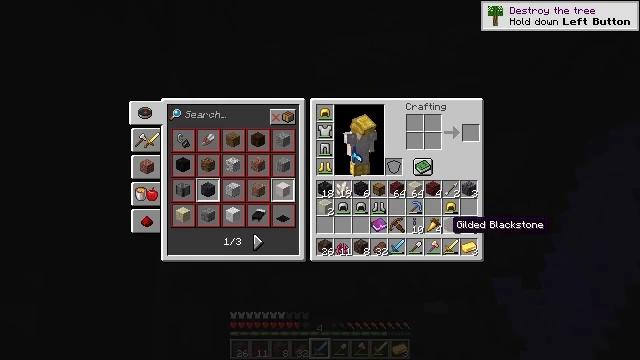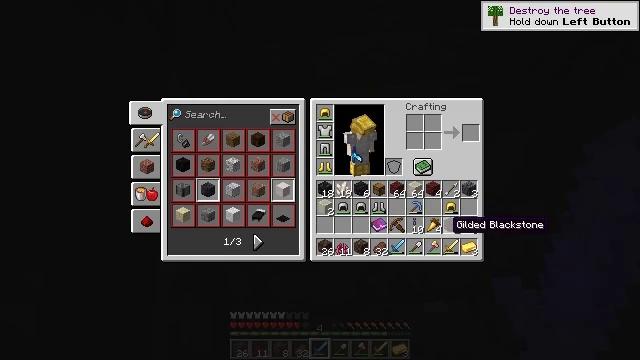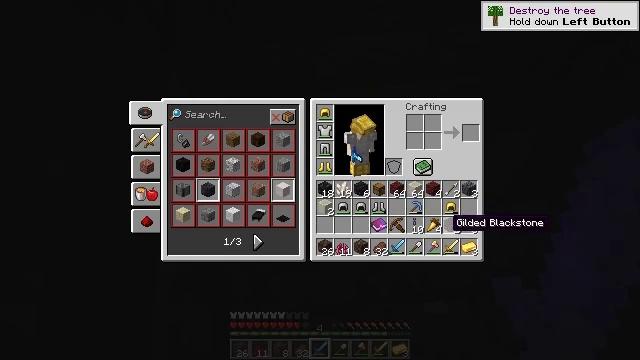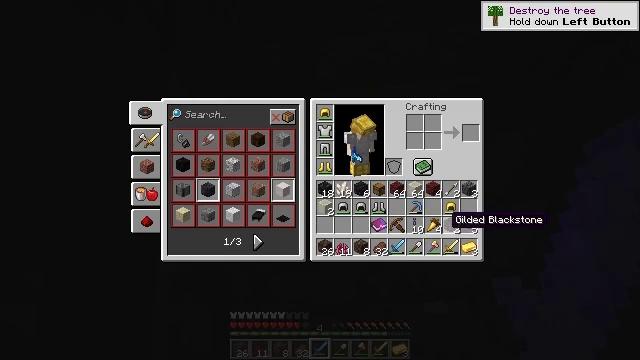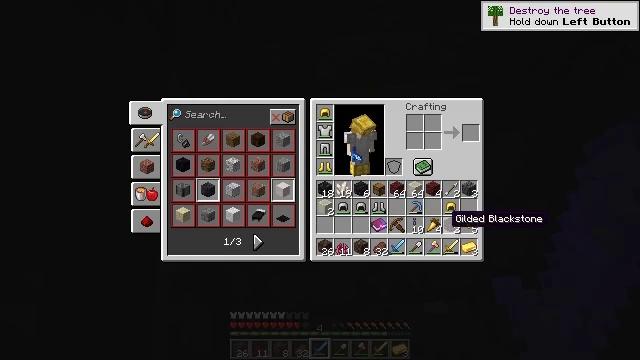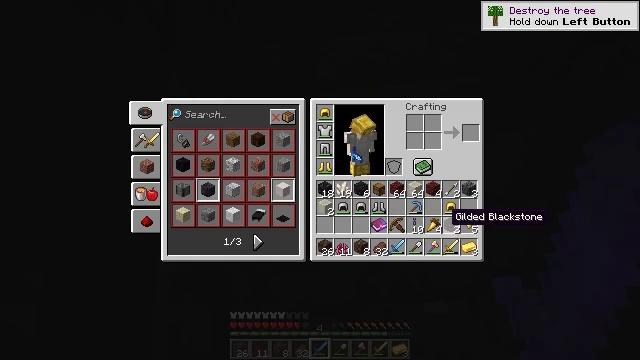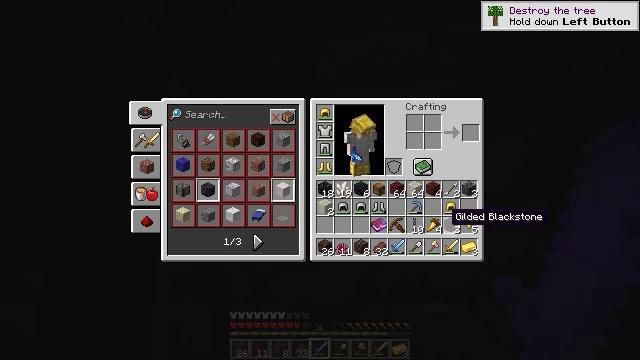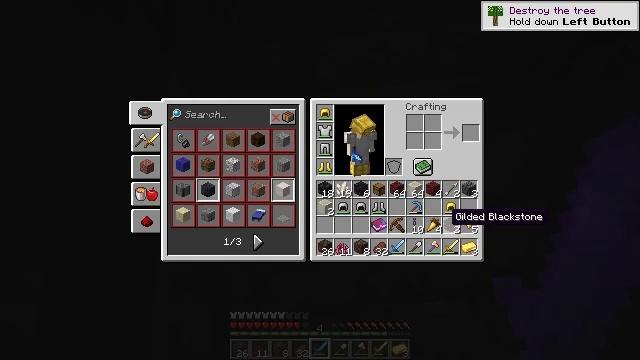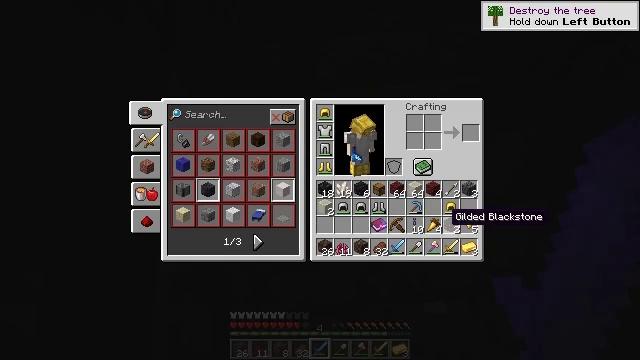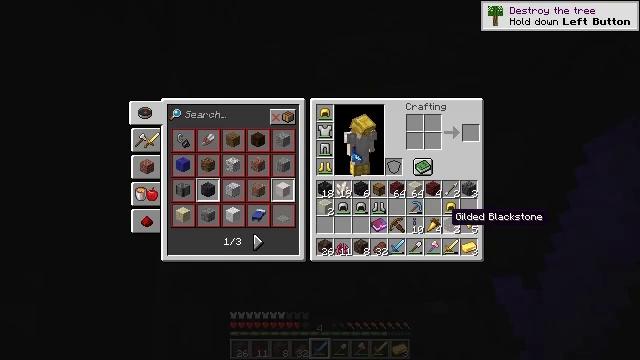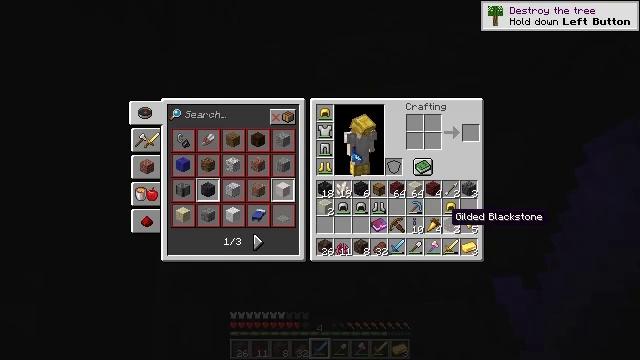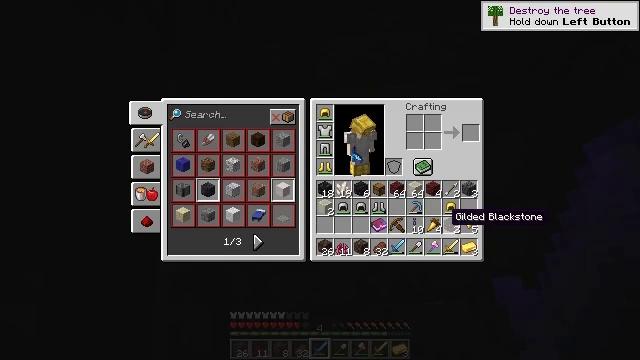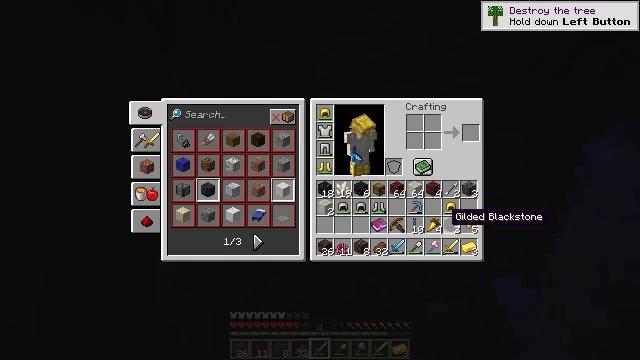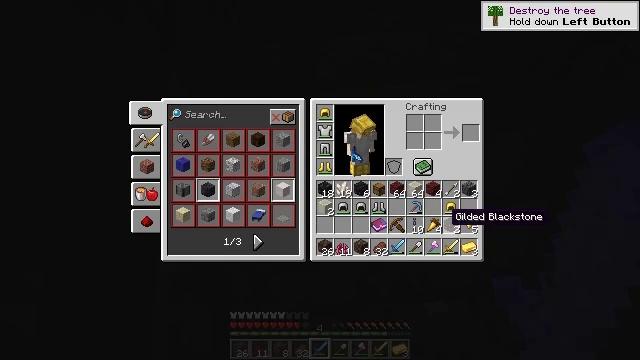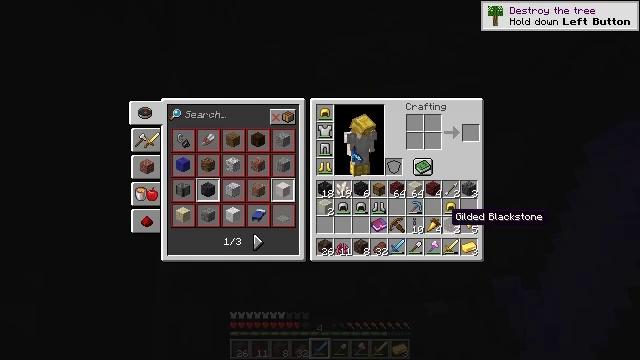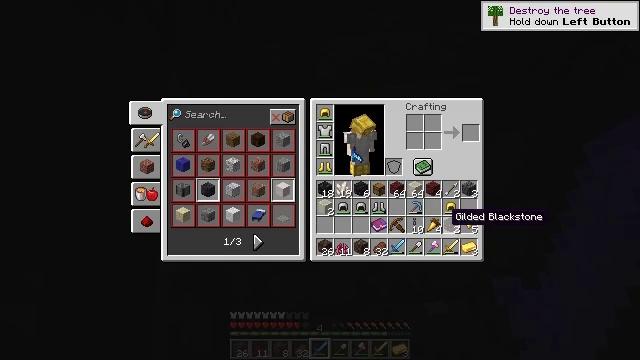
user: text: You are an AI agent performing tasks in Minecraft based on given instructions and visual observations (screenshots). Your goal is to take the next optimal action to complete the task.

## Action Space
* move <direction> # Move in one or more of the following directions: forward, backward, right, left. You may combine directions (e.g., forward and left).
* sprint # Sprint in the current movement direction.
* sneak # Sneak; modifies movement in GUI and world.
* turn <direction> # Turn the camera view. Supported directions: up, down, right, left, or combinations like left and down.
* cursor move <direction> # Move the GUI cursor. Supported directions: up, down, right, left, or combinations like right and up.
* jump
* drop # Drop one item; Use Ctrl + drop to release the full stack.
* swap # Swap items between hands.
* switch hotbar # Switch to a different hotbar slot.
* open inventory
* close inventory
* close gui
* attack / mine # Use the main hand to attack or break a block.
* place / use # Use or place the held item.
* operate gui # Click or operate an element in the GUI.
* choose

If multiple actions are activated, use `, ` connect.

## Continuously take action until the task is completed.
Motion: motion action
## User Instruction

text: Gather gilded blackstone to obtain items.
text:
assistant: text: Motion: no_op
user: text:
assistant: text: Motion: no_op
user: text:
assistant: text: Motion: no_op
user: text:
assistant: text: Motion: no_op
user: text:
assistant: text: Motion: no_op
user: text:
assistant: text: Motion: no_op
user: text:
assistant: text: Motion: no_op
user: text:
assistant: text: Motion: no_op
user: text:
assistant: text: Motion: no_op
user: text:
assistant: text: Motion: no_op
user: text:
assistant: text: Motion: no_op
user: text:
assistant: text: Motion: no_op
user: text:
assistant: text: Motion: no_op
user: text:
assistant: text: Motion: no_op
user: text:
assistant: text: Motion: no_op
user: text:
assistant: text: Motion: no_op
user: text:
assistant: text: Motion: no_op
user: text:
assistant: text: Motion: no_op
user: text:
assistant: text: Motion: no_op
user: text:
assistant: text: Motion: no_op
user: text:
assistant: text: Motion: turn left
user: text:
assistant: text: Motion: no_op
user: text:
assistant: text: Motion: no_op
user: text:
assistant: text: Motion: no_op
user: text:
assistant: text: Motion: no_op
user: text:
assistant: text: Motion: no_op
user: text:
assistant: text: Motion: no_op
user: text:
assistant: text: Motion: no_op
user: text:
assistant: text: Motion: no_op
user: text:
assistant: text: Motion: no_op